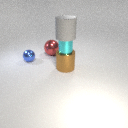
large brown metal cylinder to the right of large red metal sphere